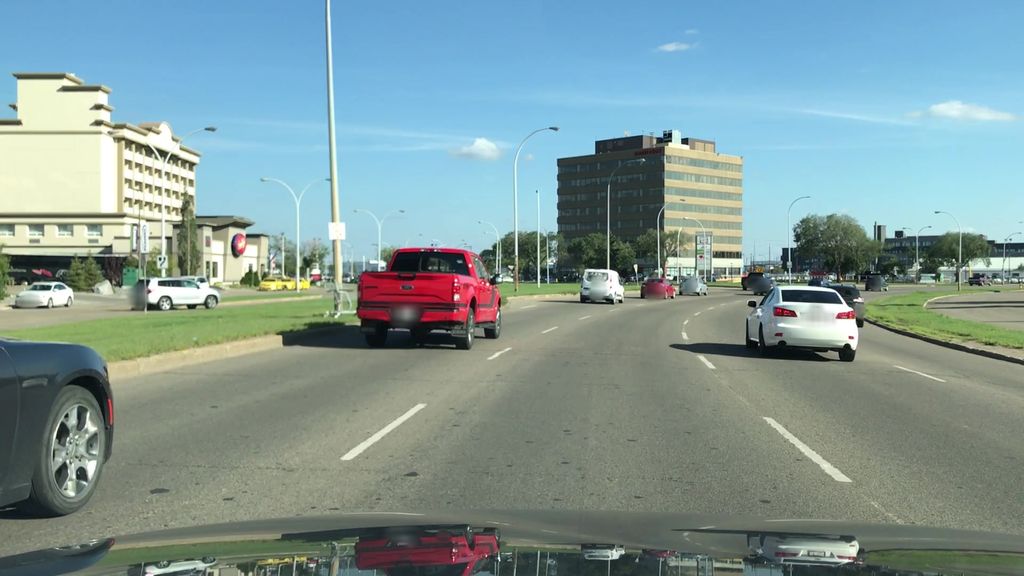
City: edmonton